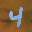
Label: 4